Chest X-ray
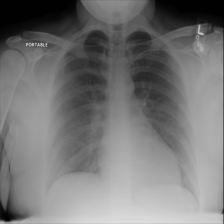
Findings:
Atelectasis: negative
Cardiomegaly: negative
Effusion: negative
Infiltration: negative
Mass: negative
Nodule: negative
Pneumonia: negative
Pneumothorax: negative
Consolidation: negative
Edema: negative
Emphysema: negative
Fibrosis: negative
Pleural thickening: negative
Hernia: negative